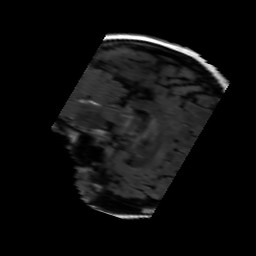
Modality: FLAIR
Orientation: sagittal
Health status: ill
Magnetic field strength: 3 T